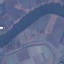
Land use / land cover class: River